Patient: sex M, age 62
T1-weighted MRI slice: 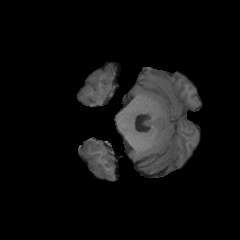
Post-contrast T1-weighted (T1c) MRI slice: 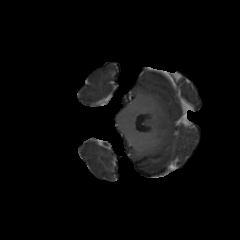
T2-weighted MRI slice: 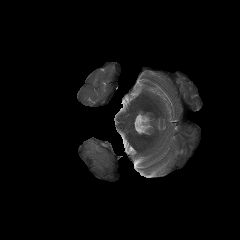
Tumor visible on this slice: yes
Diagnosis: Glioblastoma, IDH-wildtype
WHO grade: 4